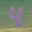
Label: 4